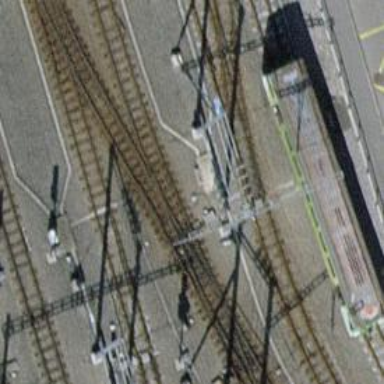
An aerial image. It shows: Narrow-gauge railway siding with electrified contact line. The siding has one track.